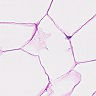
Metastatic tissue present: no